Field crop: tomato
Growth stage: 1
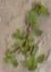
Species: portulaca